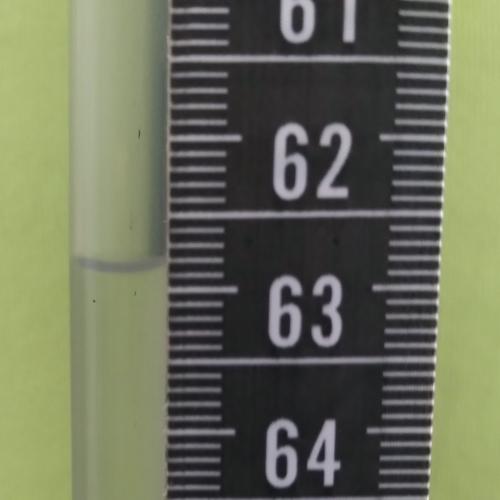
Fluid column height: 62.8 cm